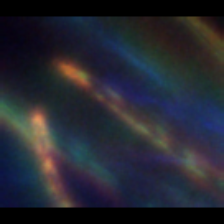
Taxon: Diatom_aggregate
Group: Diatoms